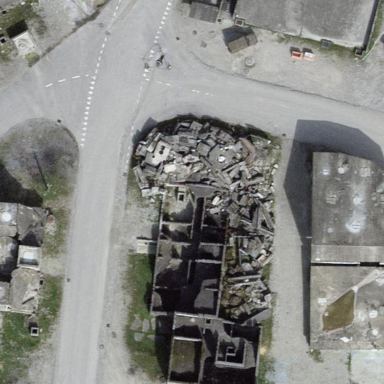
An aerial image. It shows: Ruins of building.